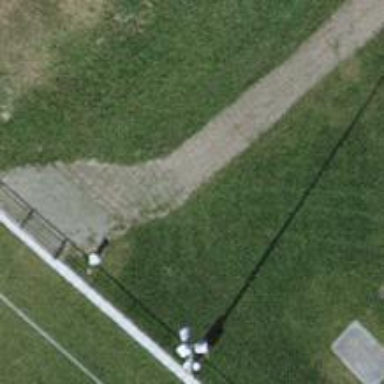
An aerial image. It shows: Footway covered with grass pavers.